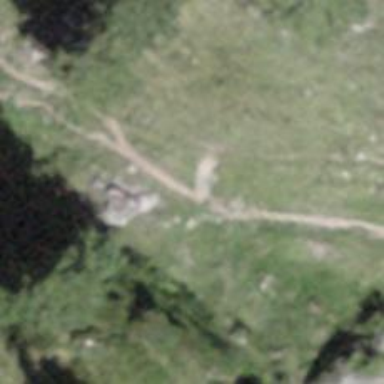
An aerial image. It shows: Path.